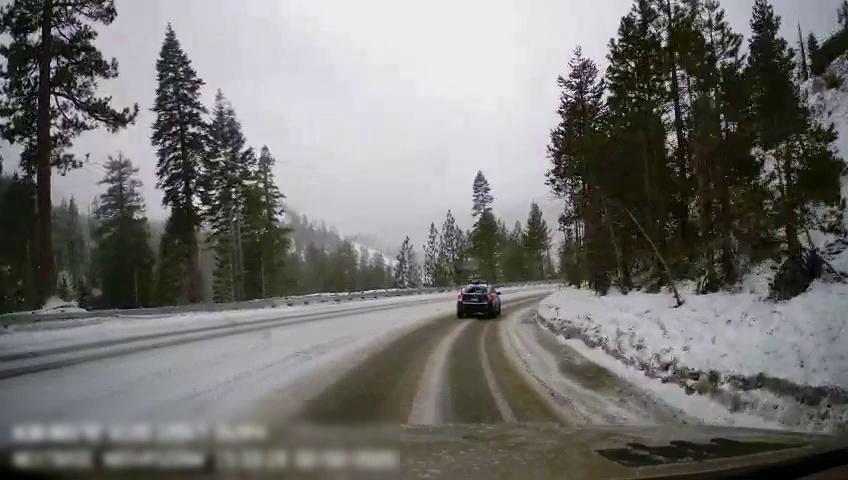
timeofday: Day
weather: Snowy
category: Drivable Space
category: Vehicles | Car
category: Lanes | Current Lane